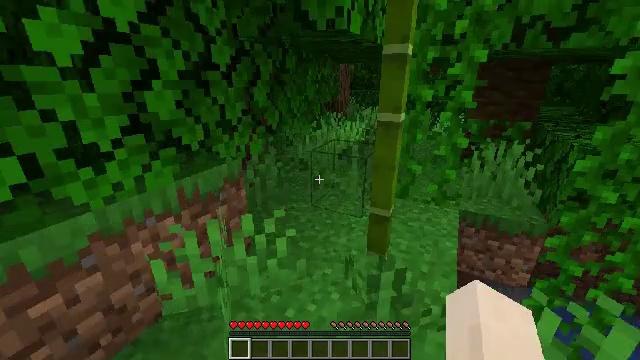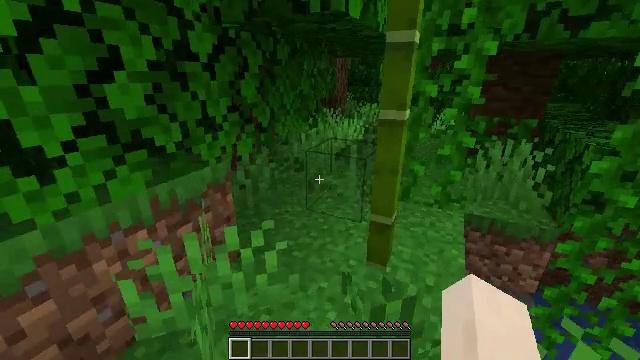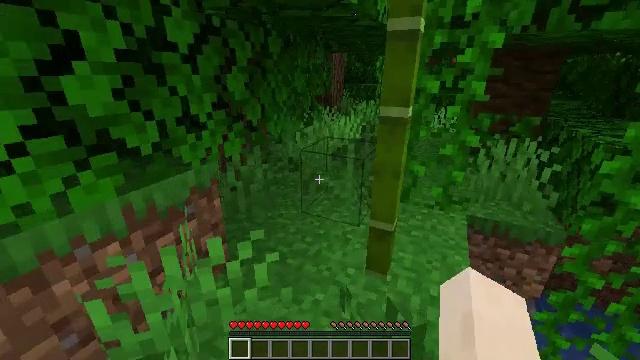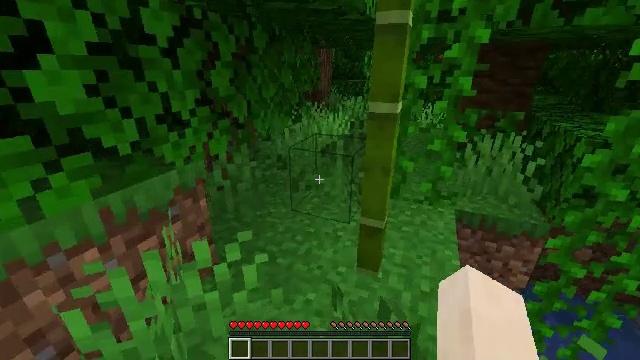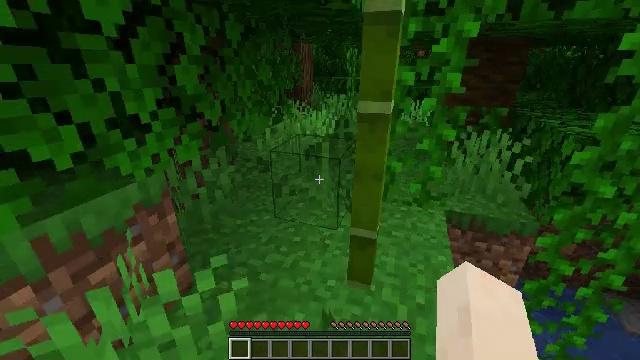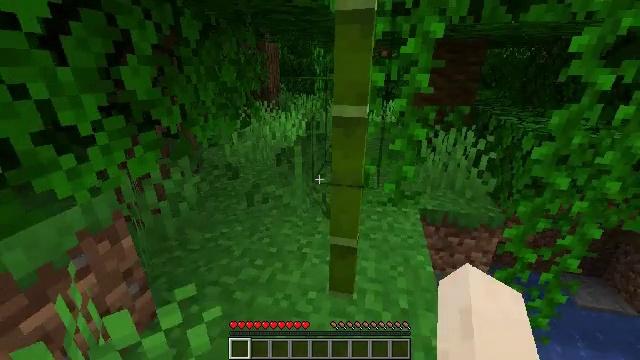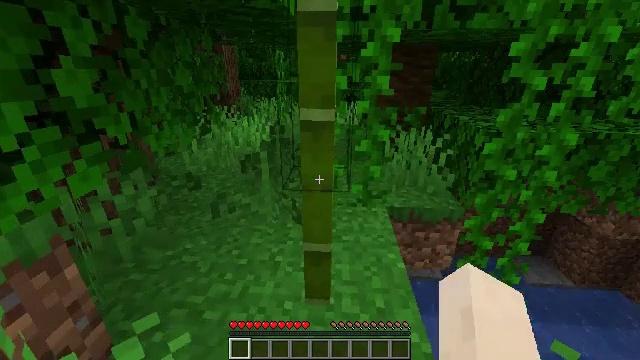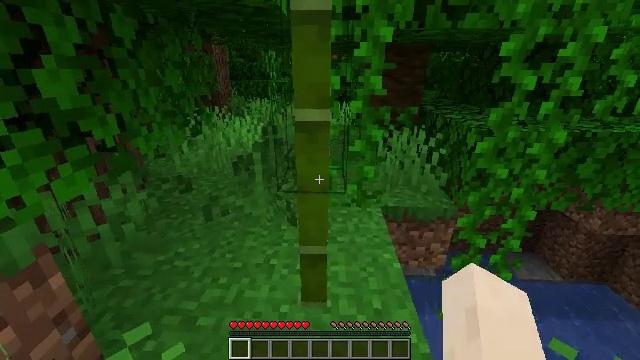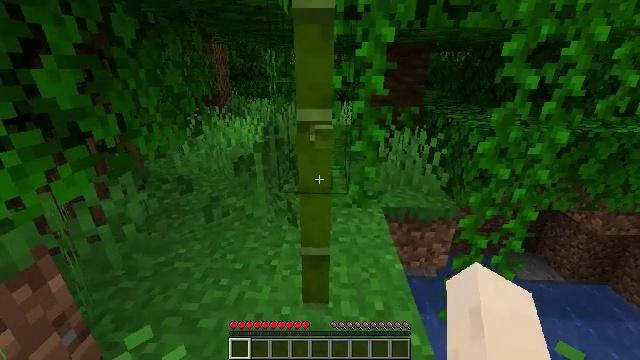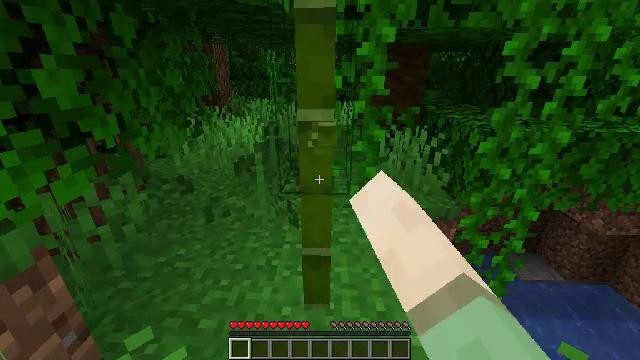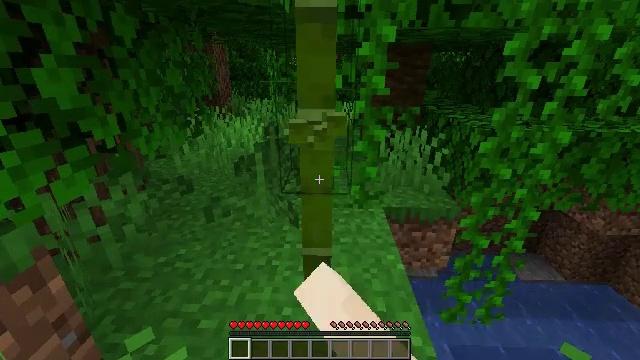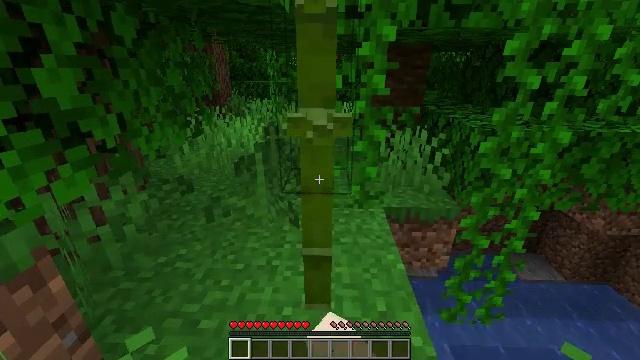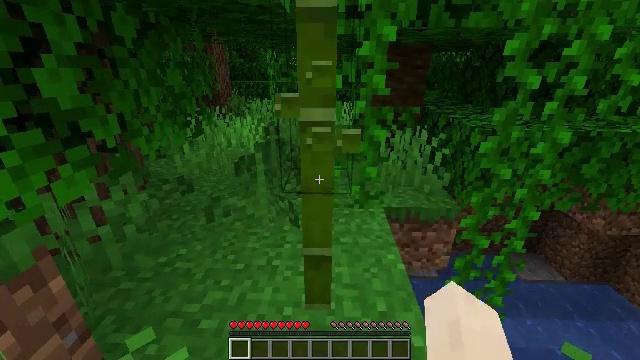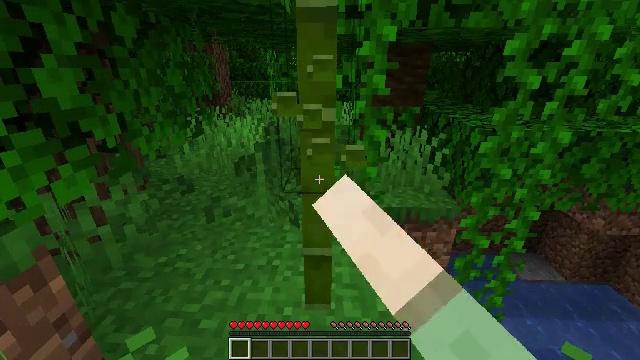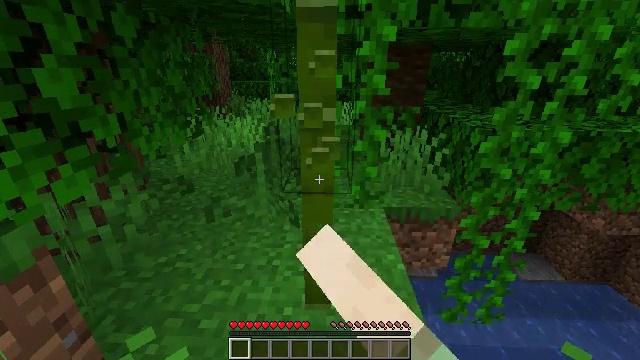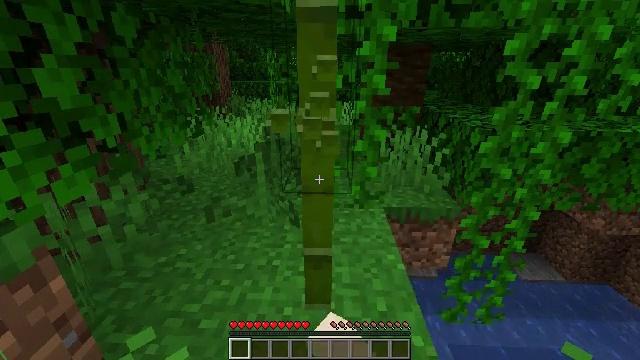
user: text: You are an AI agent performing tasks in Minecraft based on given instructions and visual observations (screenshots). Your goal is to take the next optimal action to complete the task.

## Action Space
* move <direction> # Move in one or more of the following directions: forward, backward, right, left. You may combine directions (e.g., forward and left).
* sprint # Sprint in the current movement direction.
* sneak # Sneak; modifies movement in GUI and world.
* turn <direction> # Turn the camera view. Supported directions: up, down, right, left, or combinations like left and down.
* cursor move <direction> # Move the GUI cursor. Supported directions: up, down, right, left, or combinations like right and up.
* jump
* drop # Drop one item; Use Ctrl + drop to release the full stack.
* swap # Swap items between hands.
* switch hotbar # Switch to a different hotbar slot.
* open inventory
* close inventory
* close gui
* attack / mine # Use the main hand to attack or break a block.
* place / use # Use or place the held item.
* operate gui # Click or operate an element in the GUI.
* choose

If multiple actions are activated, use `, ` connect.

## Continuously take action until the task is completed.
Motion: motion action
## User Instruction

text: Attack bamboo to gather it.
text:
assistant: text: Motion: move forward
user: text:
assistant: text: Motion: move forward
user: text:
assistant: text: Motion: move forward, turn right
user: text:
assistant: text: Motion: turn right
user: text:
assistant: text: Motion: turn right
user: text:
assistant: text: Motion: turn right
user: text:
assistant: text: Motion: turn right
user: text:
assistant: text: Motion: attack / mine
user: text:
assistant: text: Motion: attack / mine
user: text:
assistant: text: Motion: attack / mine
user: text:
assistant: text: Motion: attack / mine
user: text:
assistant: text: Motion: attack / mine
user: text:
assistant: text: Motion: attack / mine
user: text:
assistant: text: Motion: attack / mine
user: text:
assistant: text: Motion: attack / mine
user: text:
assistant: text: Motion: attack / mine
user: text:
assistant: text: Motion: attack / mine
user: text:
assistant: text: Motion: attack / mine
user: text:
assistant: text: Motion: attack / mine
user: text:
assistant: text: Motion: attack / mine
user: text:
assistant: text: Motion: attack / mine
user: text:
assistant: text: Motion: attack / mine
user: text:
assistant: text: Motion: attack / mine
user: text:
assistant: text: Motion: attack / mine
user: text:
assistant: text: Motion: attack / mine
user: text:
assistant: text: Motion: attack / mine
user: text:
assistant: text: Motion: attack / mine
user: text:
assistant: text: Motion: attack / mine
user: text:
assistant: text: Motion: attack / mine
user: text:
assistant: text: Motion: attack / mine